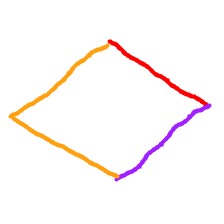
Shape: rhombus